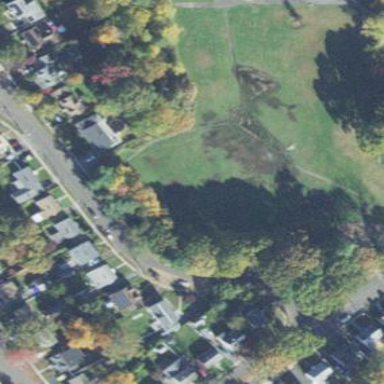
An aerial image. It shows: Park.